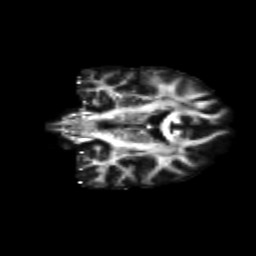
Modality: FA
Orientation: coronal
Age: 59
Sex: male
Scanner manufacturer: siemens
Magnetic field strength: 3 T
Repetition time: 4.71 s
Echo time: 0.0906 s